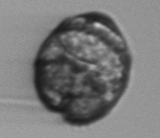
Label: Margalefidinium